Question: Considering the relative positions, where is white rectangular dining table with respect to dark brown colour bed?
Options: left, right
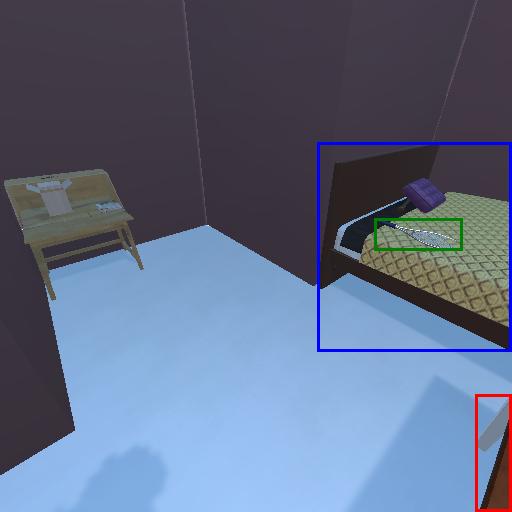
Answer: left